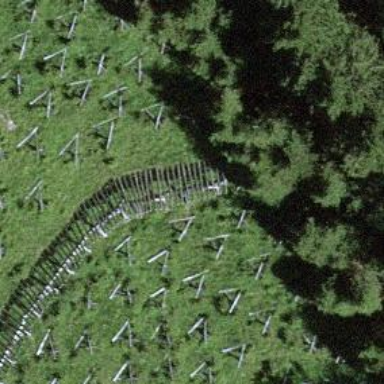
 designed to mitigate snow accumulations in specific area."